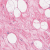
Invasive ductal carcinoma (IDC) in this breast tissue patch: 0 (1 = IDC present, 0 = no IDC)